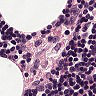
Metastatic tissue present: no